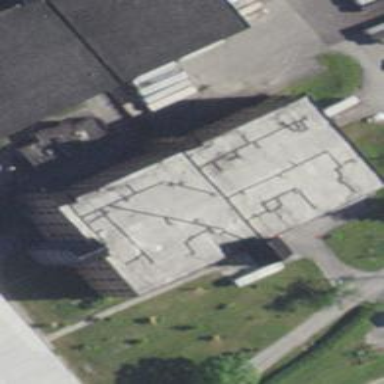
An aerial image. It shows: Part of building is shown in the image.